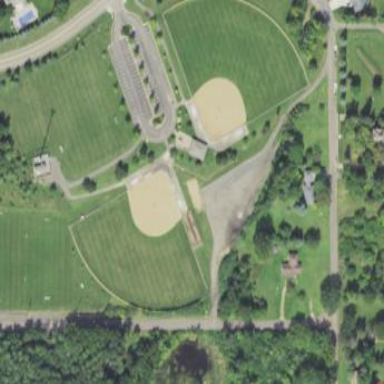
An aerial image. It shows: Baseball pitch for leisure land activities.